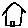
Label: house